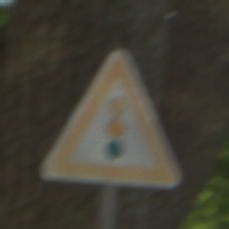
Verkehrszeichen: Lichtzeichenanlage
Umgebung: Outdoor, RoadRail
Tageszeit: MorningAfternoon
Wetter: Clear
Licht: Natural
Jahreszeit: NotSpecified
Kontrast: LowContrast